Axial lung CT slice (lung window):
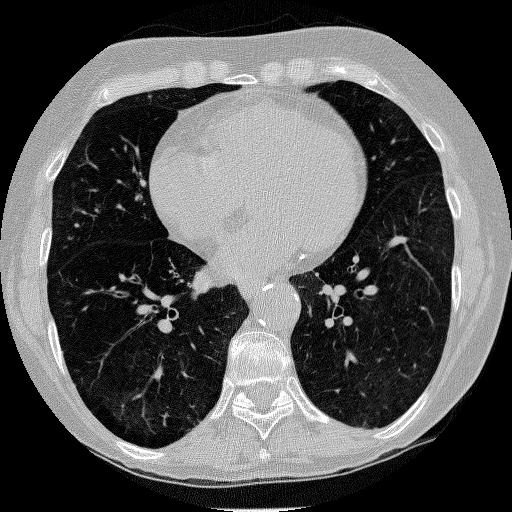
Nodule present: no